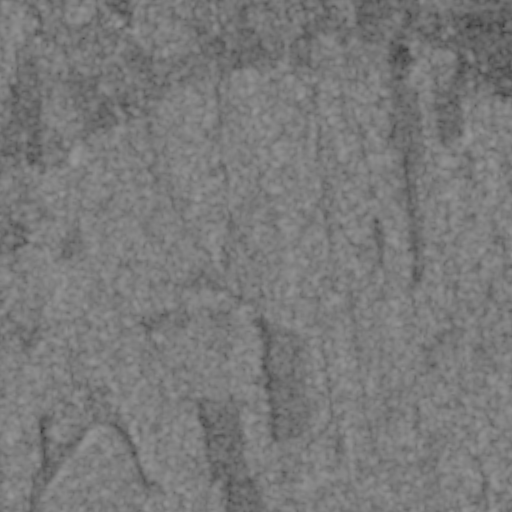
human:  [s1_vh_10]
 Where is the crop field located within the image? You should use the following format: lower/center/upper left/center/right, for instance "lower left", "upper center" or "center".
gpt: The crop field is located in the upper right of the image.
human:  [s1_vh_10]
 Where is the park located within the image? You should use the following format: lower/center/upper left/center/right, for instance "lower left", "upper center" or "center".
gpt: The park is located in the lower left of the image.
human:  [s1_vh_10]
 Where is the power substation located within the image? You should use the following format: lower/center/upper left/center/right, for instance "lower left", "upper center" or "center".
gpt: The power substation is located in the upper left of the image.
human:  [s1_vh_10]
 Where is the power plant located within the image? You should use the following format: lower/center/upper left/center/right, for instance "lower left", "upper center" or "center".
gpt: There is no power plant in the image.

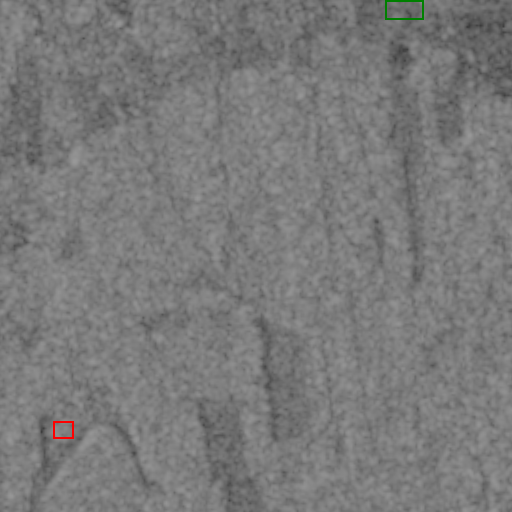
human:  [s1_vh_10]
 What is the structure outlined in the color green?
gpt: The structure outlined in green is a crop field.
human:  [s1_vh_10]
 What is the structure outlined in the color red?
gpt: The structure outlined in red is a park.
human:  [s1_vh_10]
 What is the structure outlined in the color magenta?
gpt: There is no magenta outline.